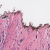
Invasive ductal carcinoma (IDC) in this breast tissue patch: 0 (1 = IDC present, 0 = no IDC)